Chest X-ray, PA view. Patient: 39 years old, sex F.
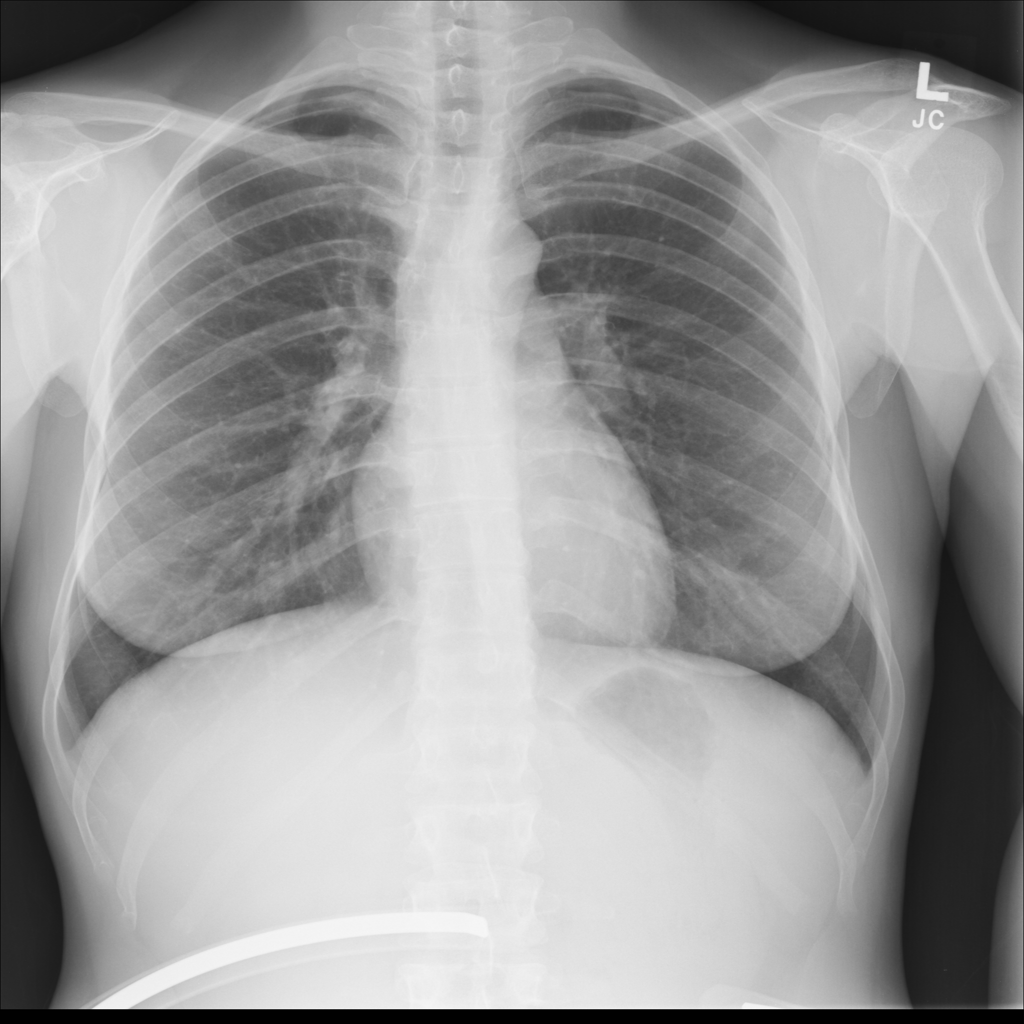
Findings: No Finding